Interaction volume radius: 10 \u00c5
Interaction volume height: 15 \u00c5
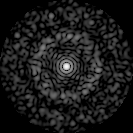
Disorder parameter: 0.8553